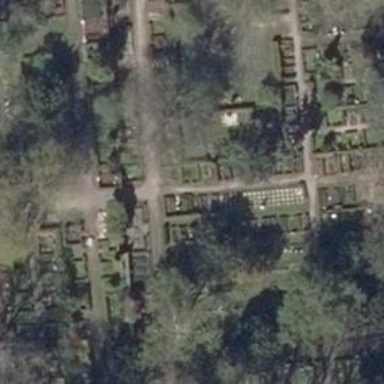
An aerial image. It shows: Historic tomb in cemetery.